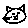
Label: cat